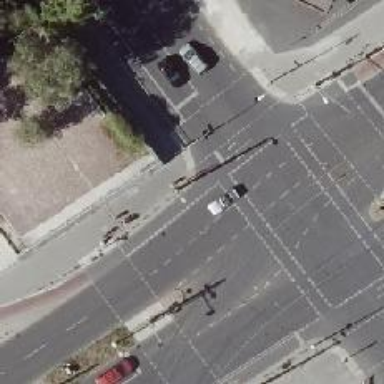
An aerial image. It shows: Cycleway with crossing that has traffic signals.